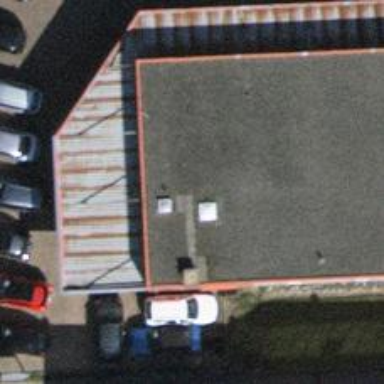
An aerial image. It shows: Car repair shop.